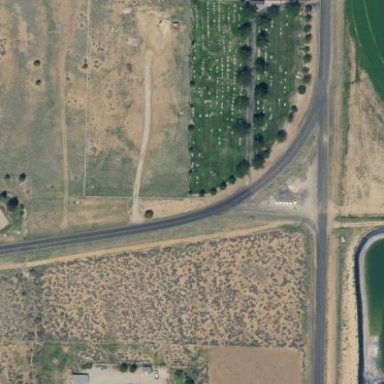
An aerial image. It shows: Cemetery.